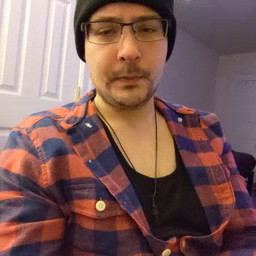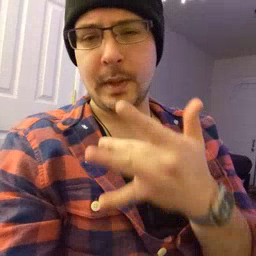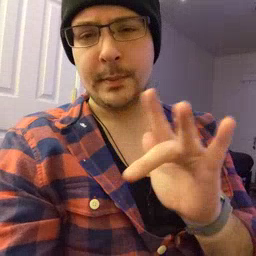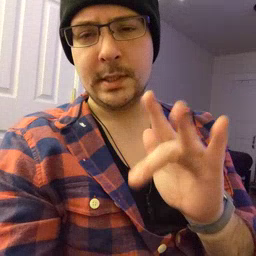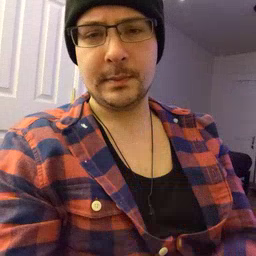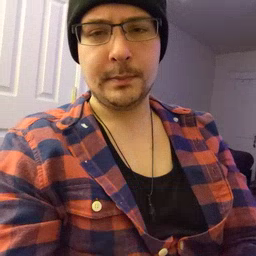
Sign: empty